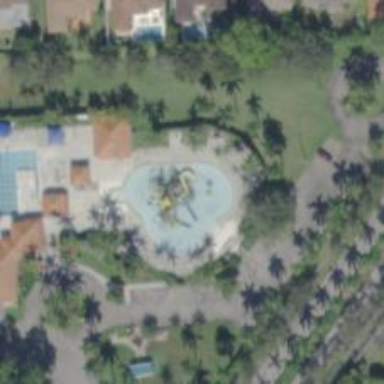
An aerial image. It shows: Water slide attraction.